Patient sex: M
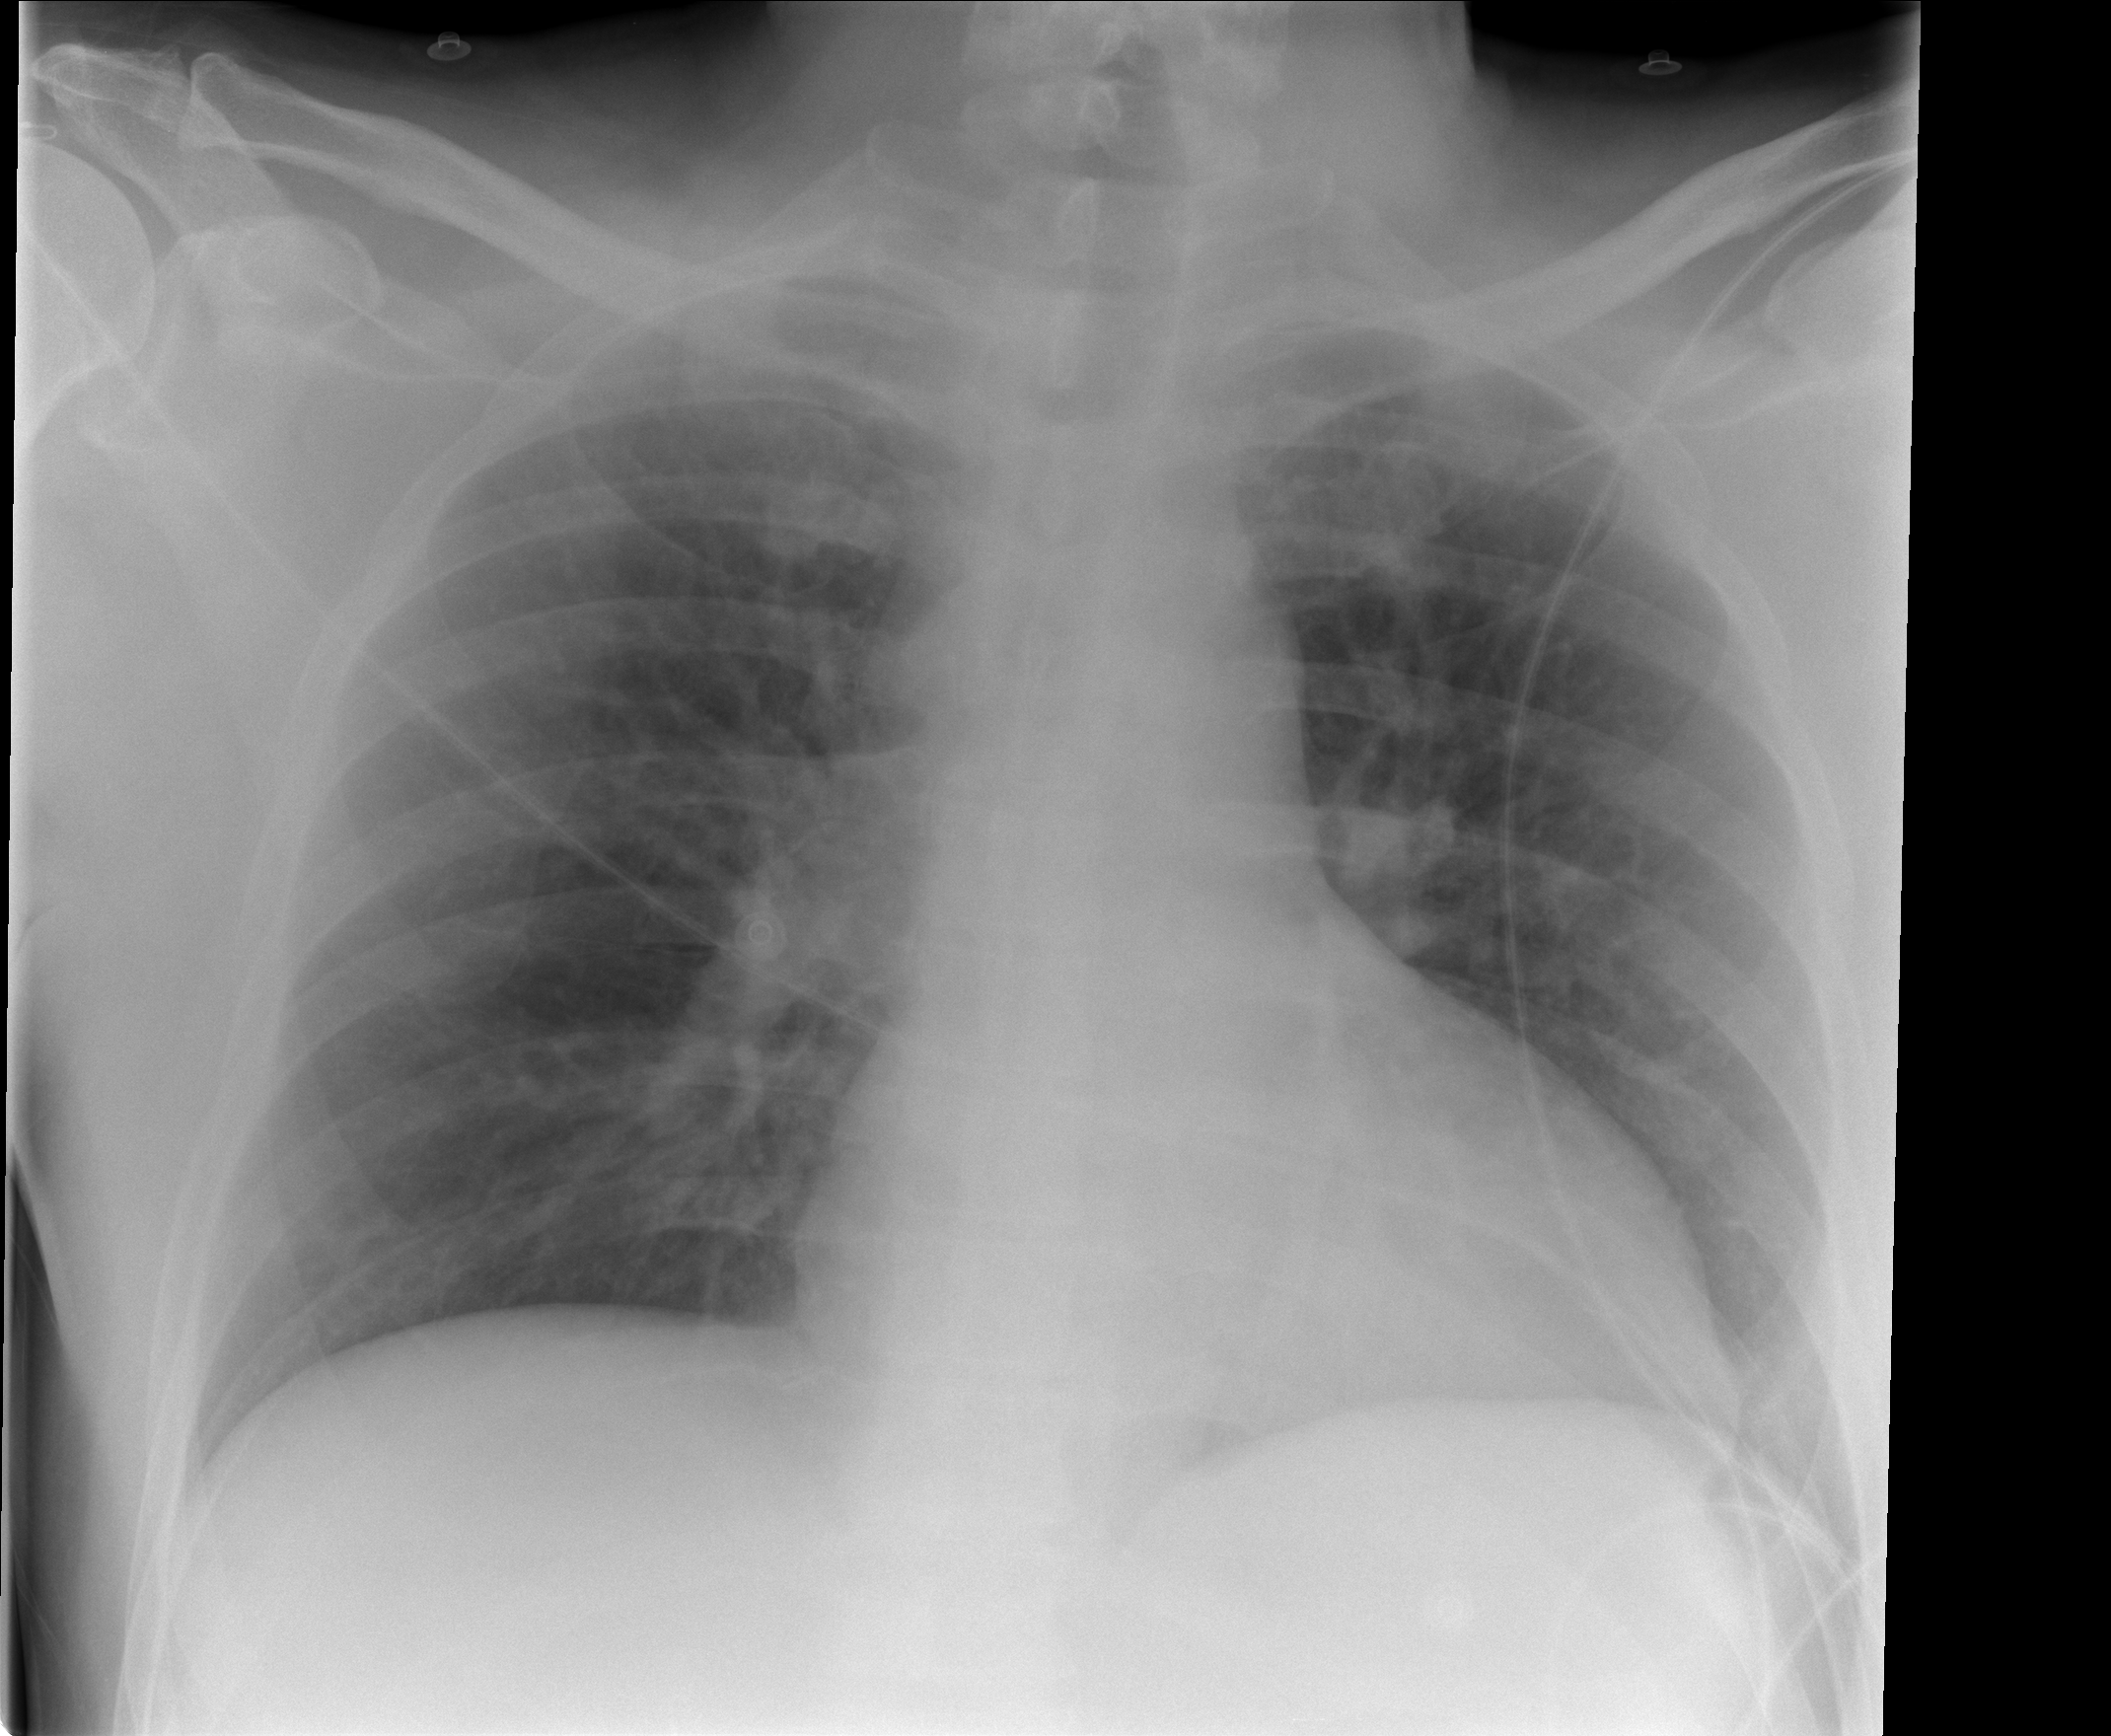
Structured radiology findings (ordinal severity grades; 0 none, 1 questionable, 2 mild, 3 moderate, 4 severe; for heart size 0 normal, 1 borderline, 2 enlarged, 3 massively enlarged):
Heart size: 1
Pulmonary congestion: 2
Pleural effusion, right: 0
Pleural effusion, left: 0
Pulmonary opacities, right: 0
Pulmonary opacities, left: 0
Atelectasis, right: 0
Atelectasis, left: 0